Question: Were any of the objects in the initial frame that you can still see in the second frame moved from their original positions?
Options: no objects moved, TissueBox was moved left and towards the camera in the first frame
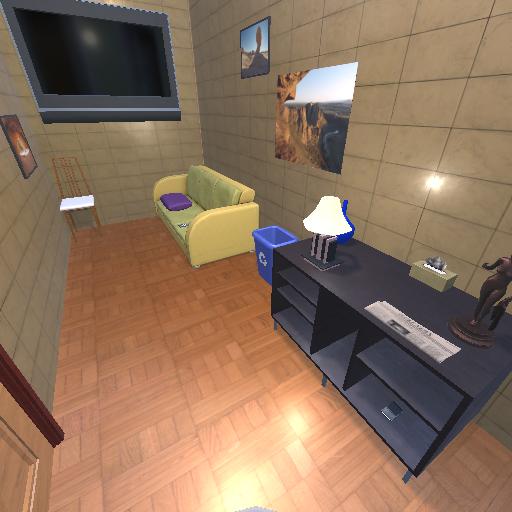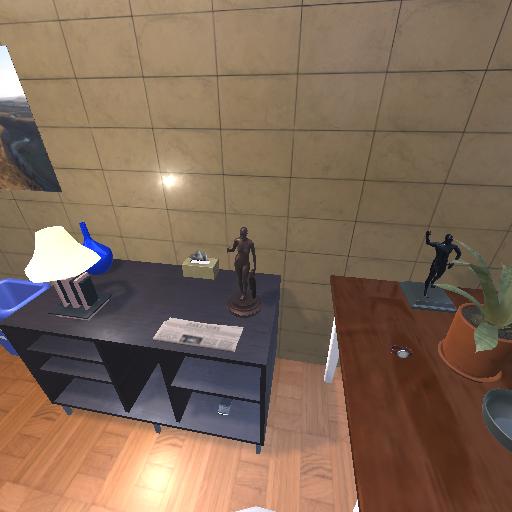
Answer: no objects moved